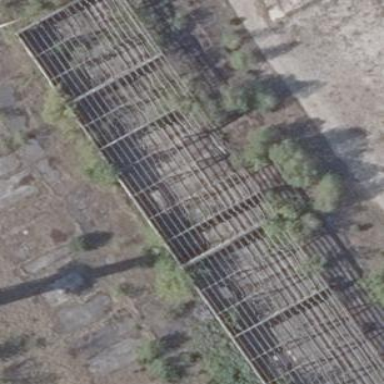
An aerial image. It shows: Ruins of building.